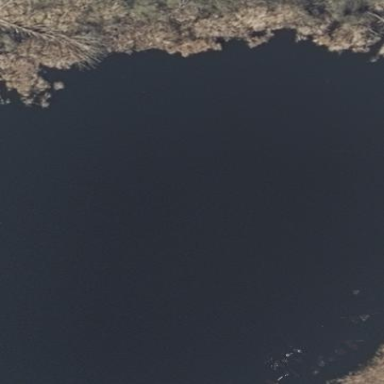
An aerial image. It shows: Serene lake surrounded by nature.